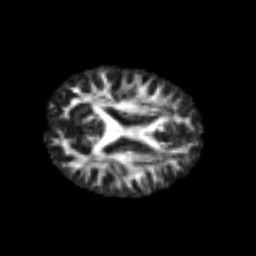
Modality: FA
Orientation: axial
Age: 25
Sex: male
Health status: healthy